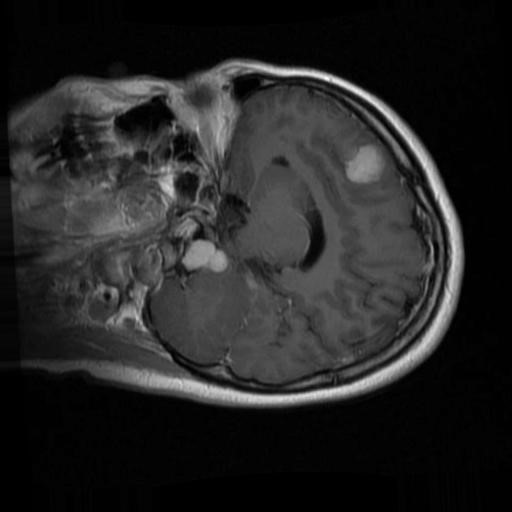
Label: brain_menin